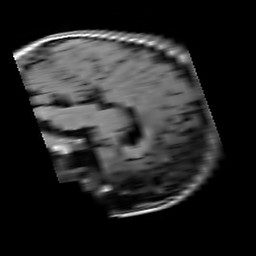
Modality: T1w
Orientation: sagittal
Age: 21
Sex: female
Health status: healthy
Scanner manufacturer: siemens
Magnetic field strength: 3 T
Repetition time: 4.1 s
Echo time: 0.0085 s